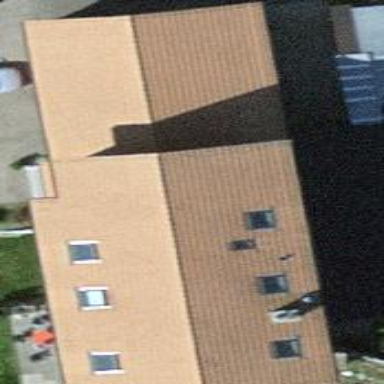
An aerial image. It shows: Residential building.